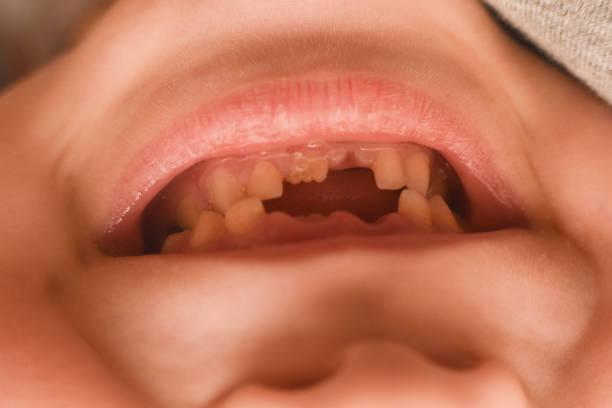
Condition: hypodontia